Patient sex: M
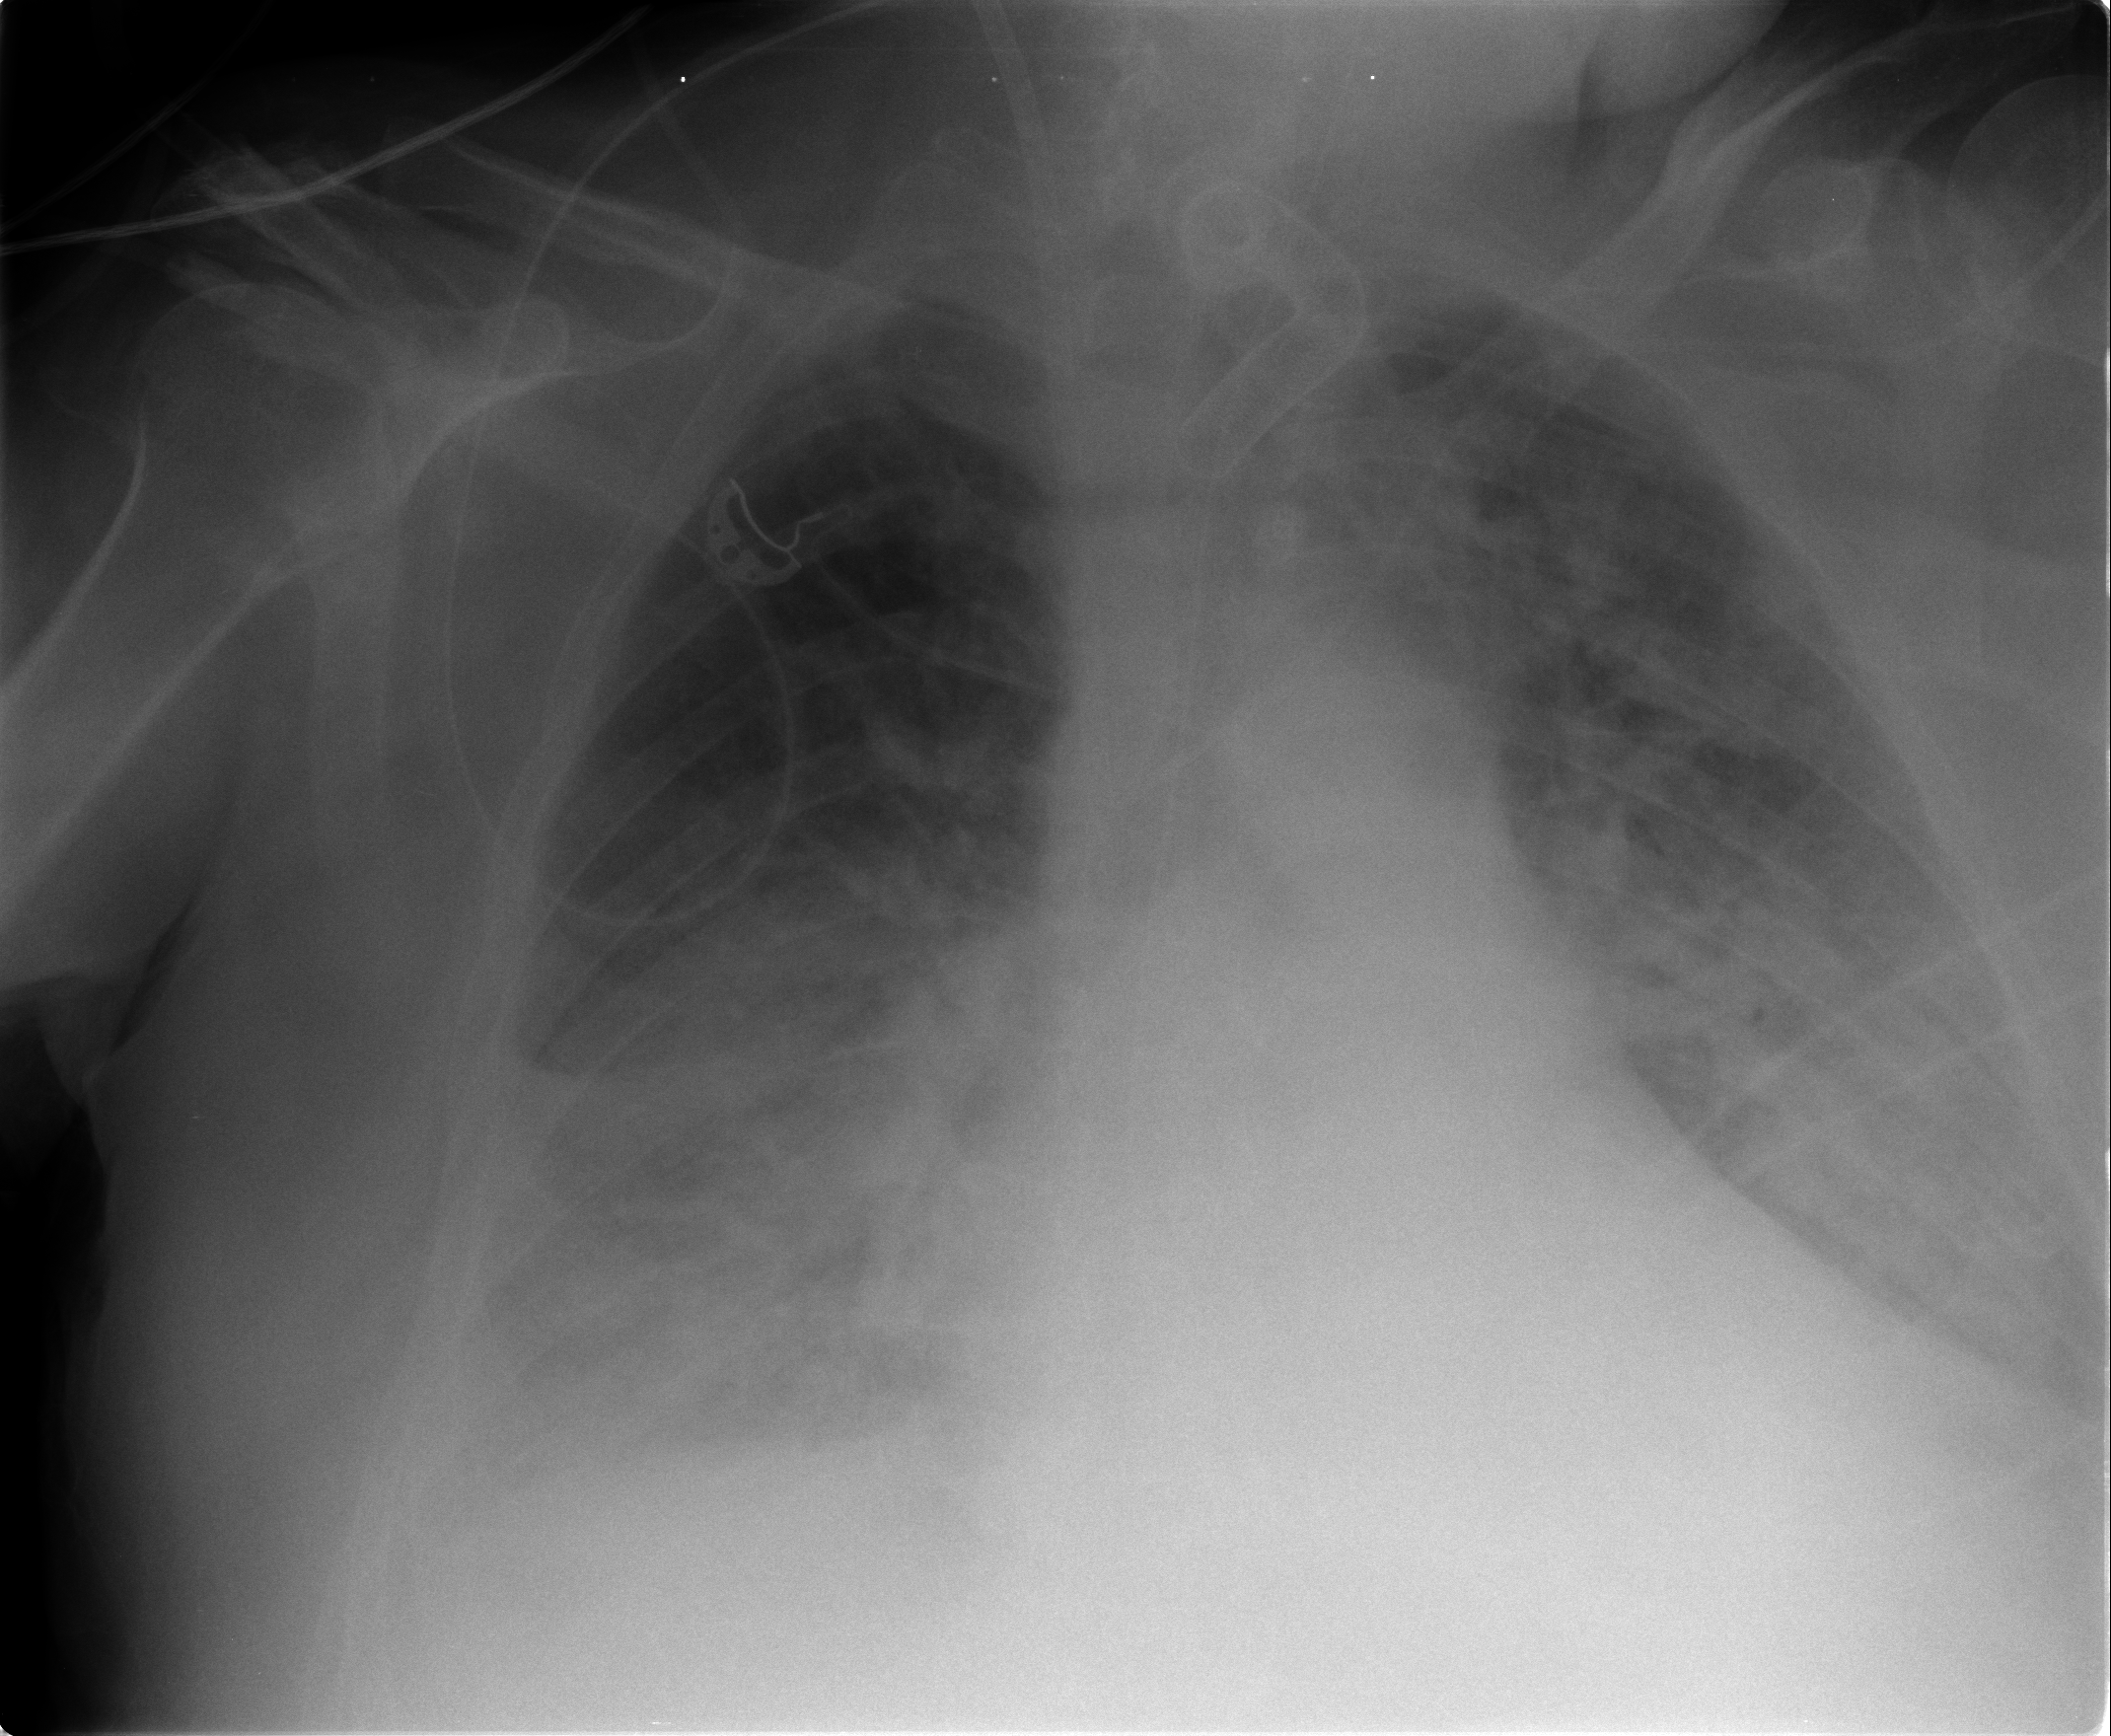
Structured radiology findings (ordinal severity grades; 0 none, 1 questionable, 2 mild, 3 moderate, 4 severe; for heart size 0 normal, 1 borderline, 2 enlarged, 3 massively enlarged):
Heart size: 0
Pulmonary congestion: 2
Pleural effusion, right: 2
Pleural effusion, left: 2
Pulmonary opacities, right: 3
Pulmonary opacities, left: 4
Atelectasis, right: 2
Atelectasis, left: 3